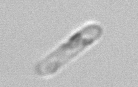
Label: Dactyliosolen_fragilissimus